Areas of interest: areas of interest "Industrial Park"
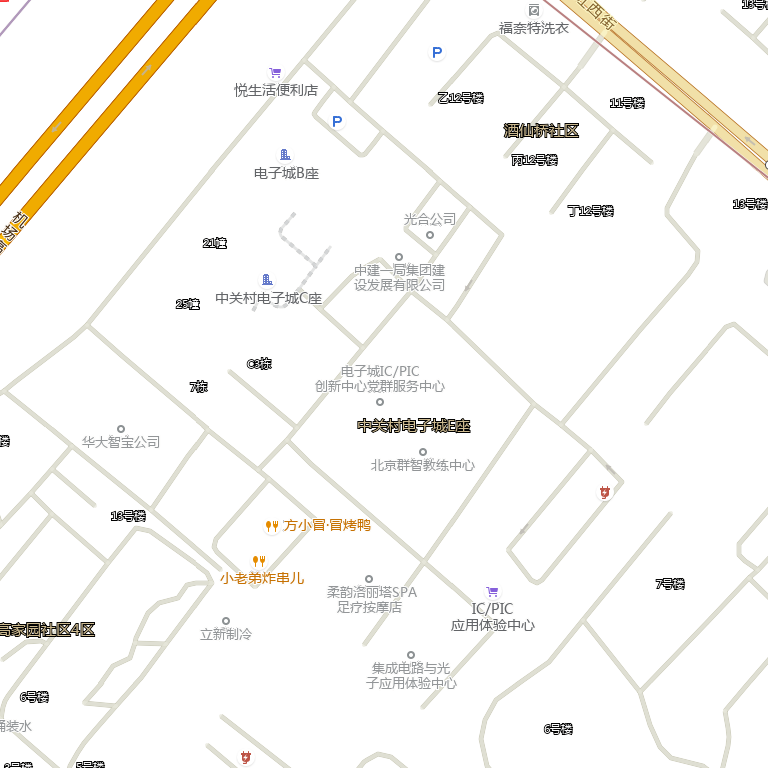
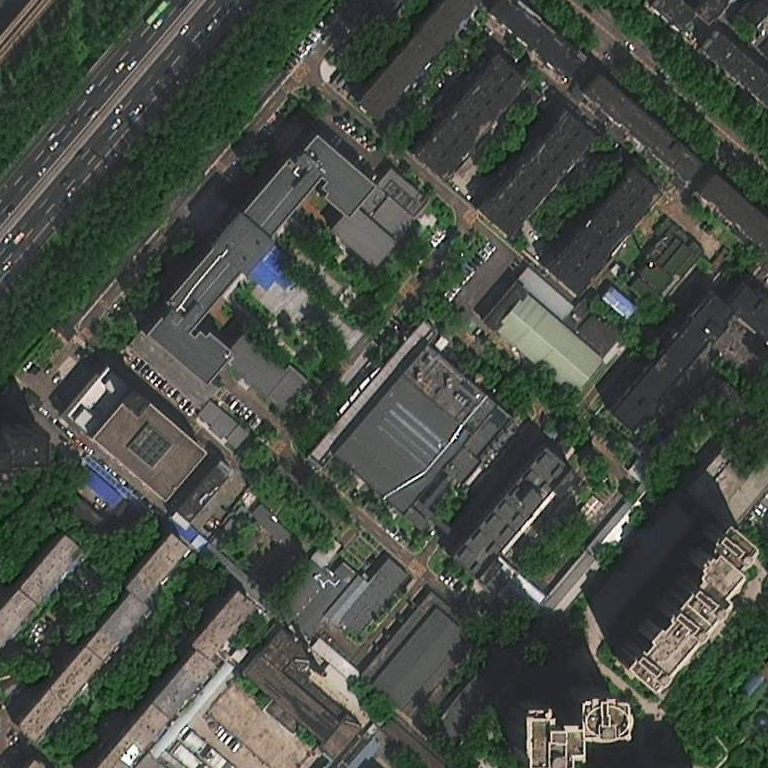